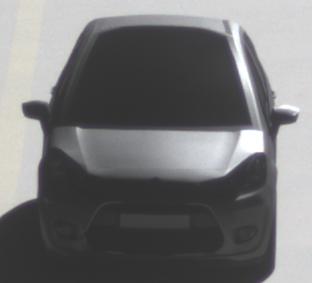
Make: Citroen
Model: C3 1.1
Detailed model: C3 (II)
Model produced from: 2010/01
Model produced until: 2012/03
Doors: 5
Color: gray
Road condition: dry road
Daytime: morning or afternoon
Contrast: high contrast